Interaction volume radius: 5 \u00c5
Interaction volume height: 40 \u00c5
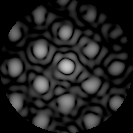
Disorder parameter: 0.3263